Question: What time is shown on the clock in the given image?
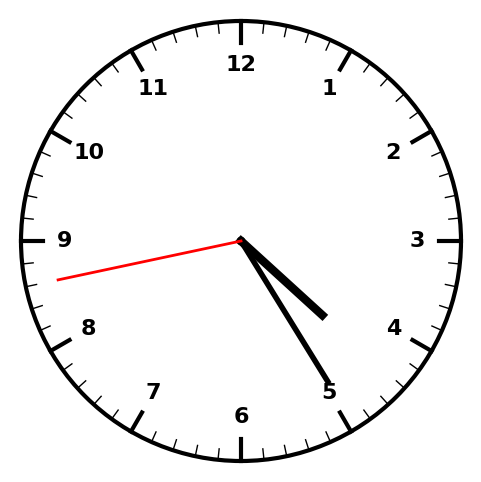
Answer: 04:24:43